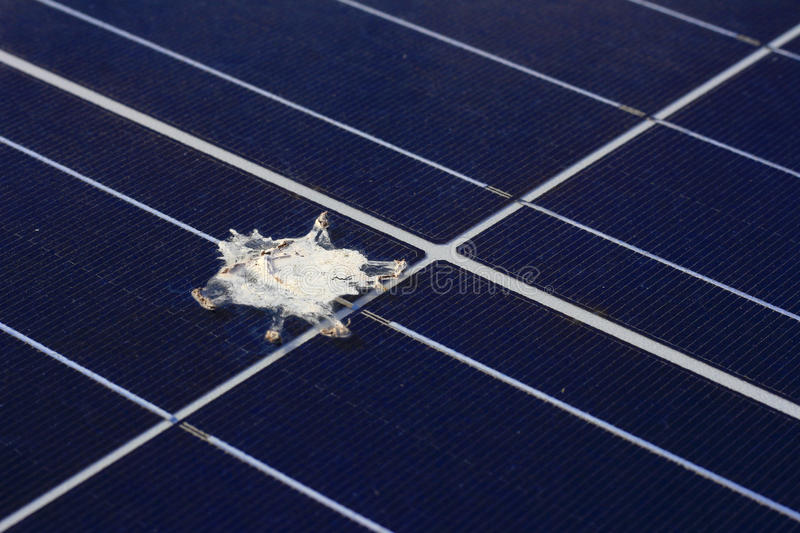
Label: Bird-drop